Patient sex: M
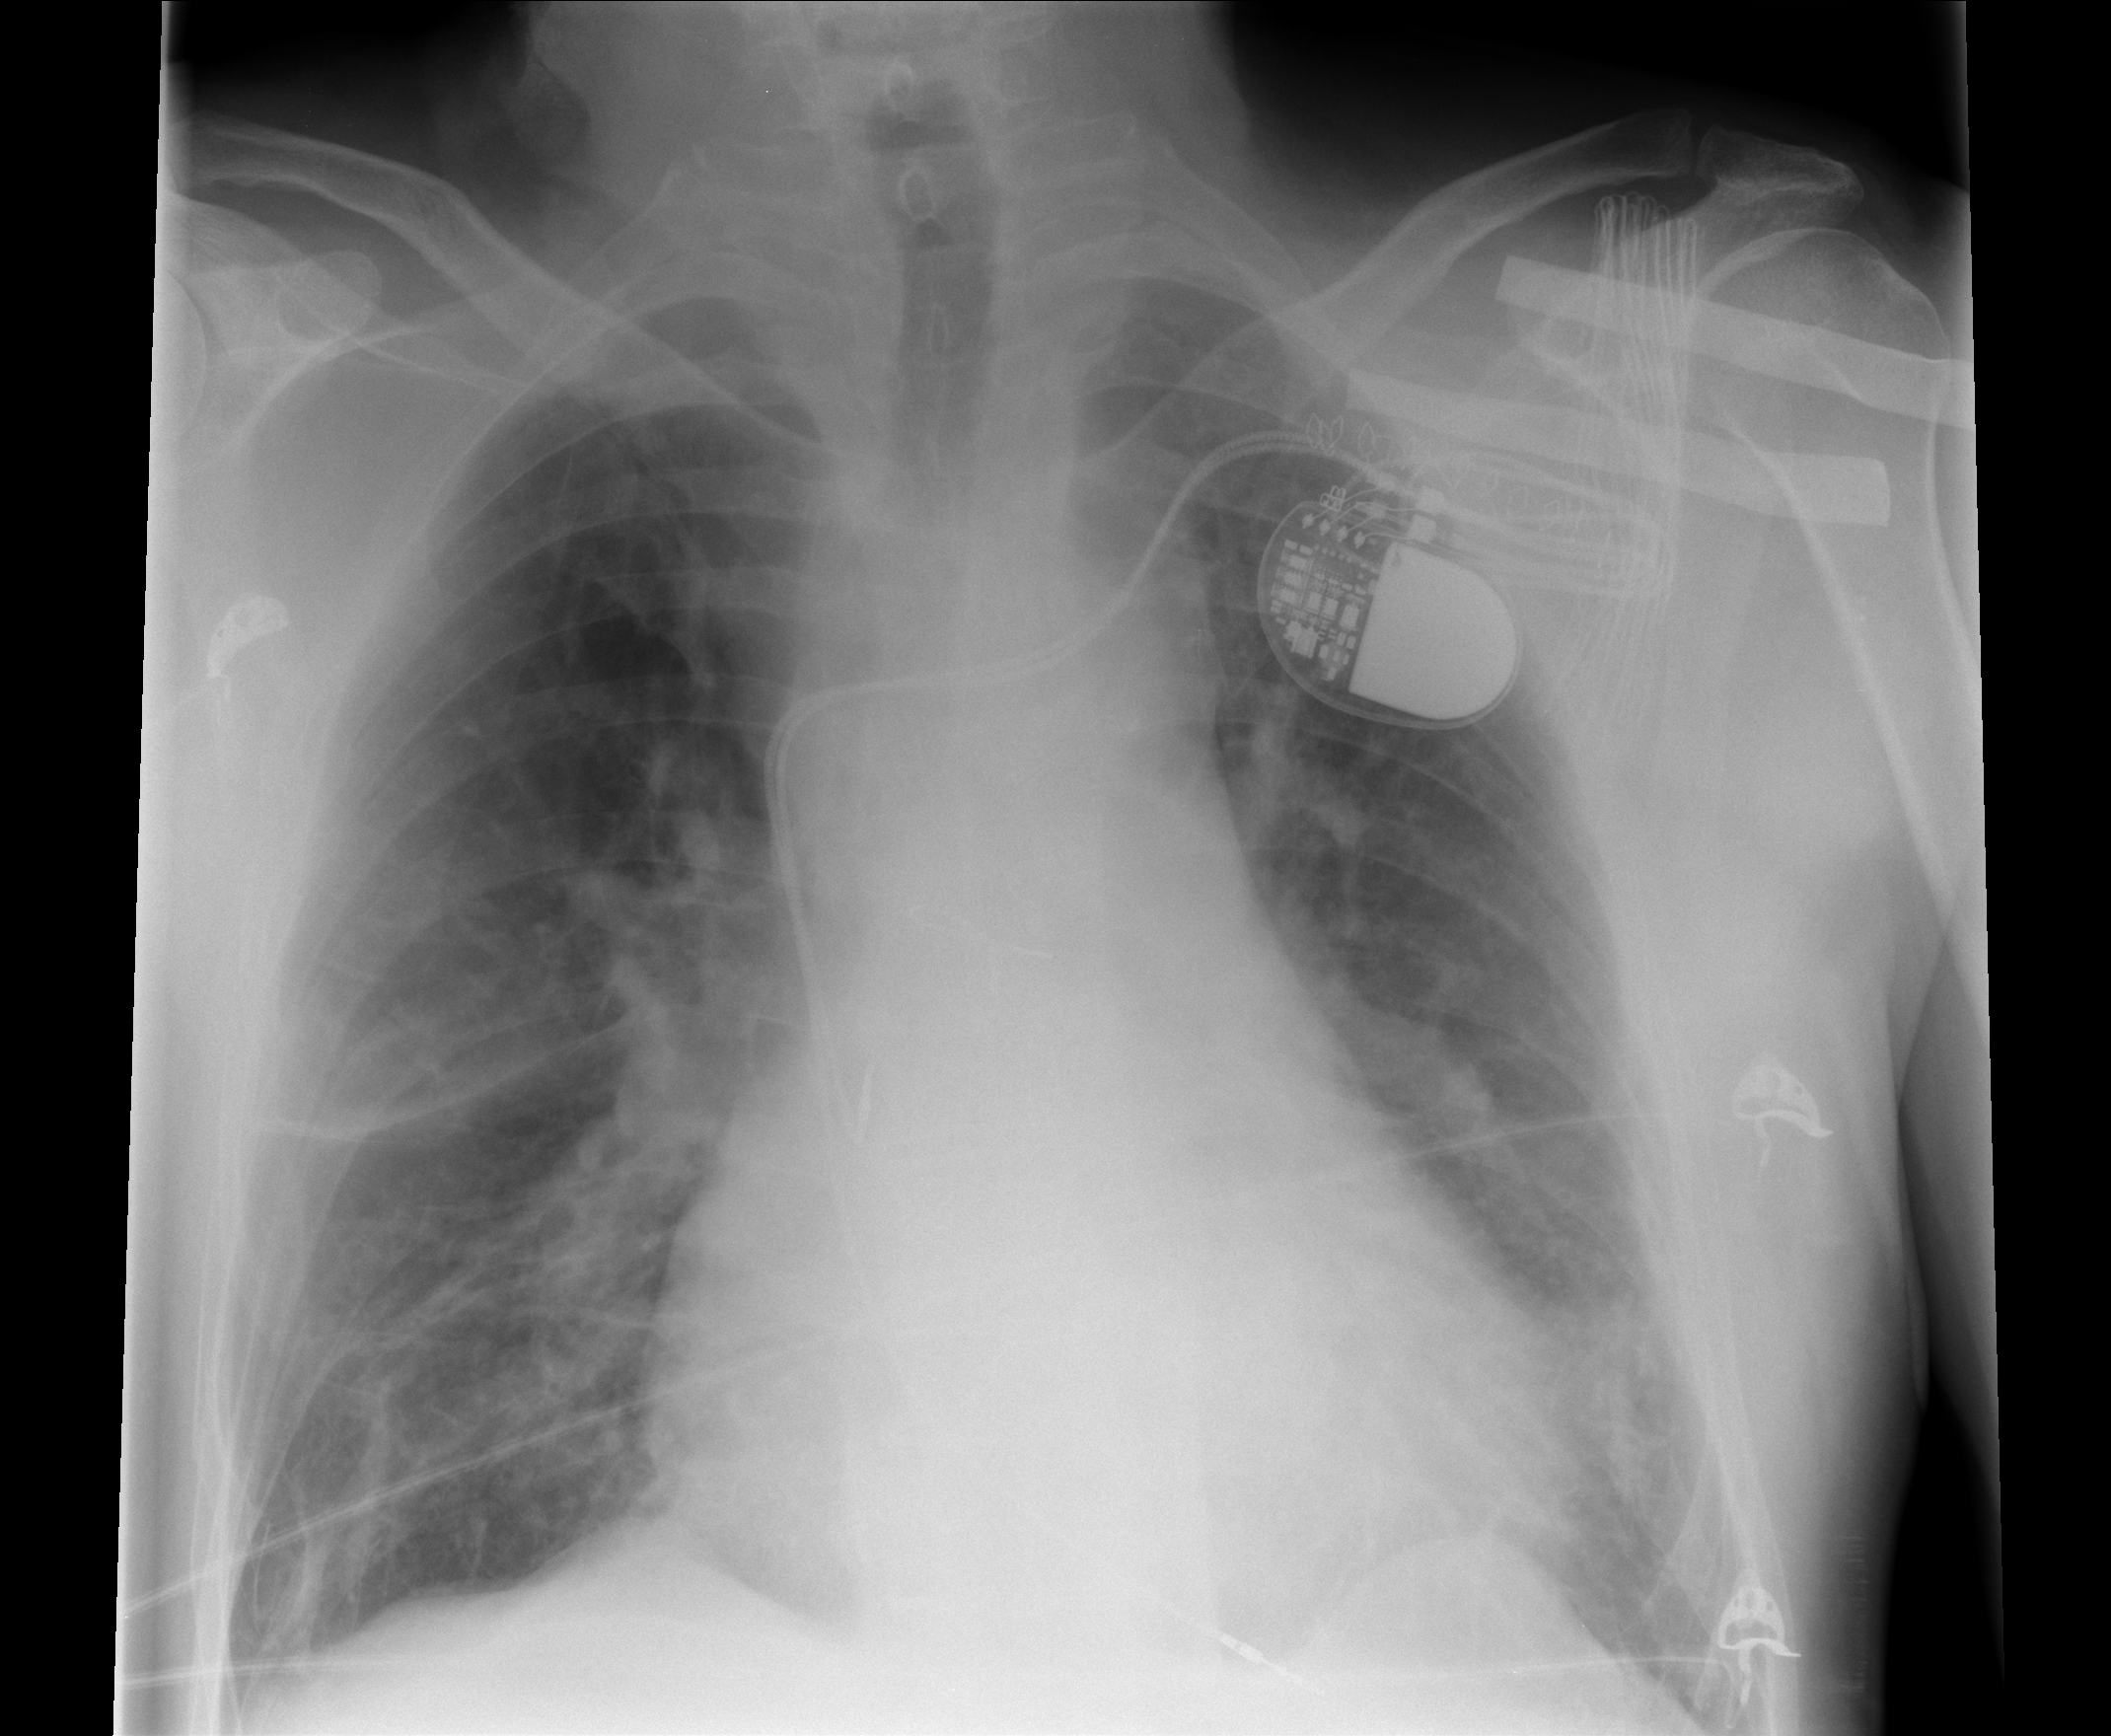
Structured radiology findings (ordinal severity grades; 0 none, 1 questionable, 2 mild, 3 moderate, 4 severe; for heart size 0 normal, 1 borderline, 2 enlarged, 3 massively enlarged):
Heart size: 2
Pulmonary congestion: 2
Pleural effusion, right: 0
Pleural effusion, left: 0
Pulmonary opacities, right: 2
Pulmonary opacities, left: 2
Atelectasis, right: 2
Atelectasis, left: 0